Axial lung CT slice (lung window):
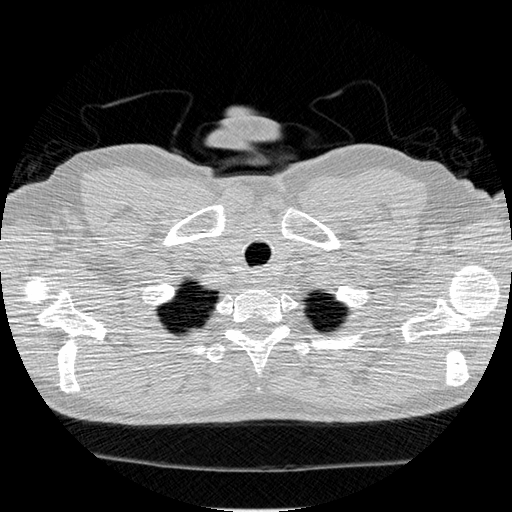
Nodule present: no